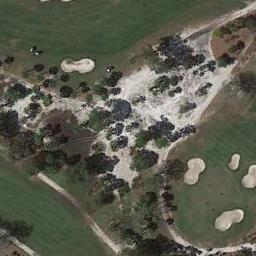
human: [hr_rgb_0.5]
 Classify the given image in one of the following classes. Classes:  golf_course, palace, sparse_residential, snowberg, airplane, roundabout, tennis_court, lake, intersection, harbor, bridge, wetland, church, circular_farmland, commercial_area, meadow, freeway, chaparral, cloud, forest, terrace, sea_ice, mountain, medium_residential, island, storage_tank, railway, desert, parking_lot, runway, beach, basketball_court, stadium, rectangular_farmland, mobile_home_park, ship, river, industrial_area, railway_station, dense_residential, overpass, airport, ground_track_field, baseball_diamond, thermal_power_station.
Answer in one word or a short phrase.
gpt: golf_course